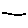
Label: line